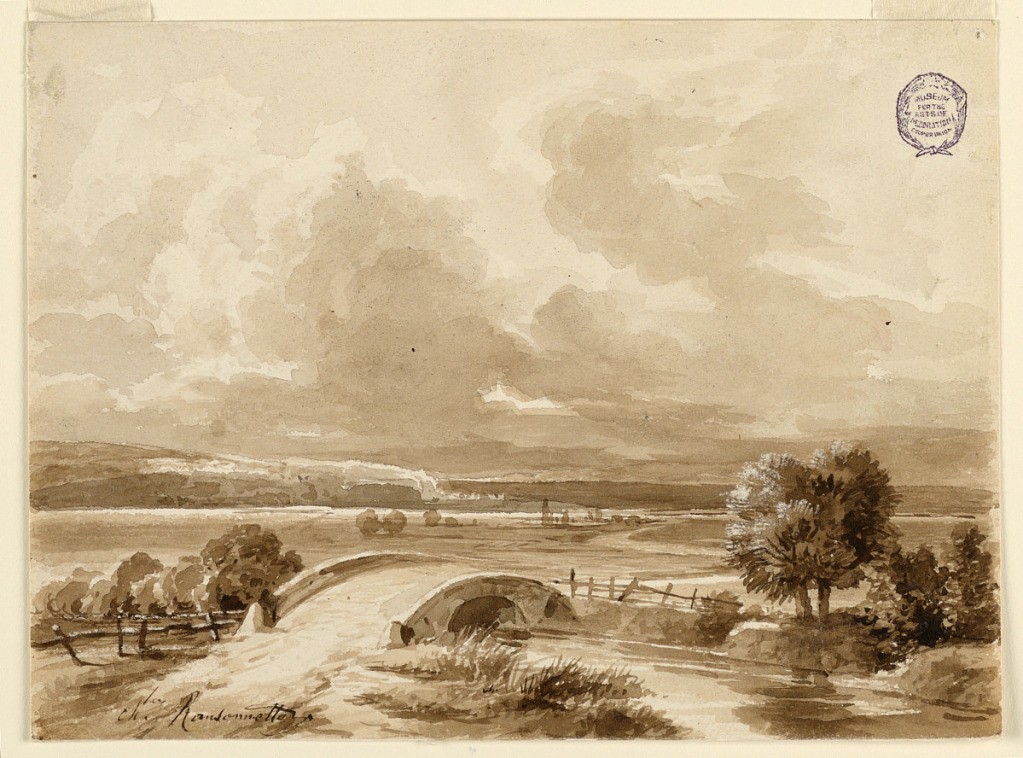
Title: Landscape
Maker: Charles Nicolas Ransonnette, French, 1793 - 1877
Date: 1793-1877
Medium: Brush and sepia wash, white heighening on paper
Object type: Drawing
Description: Wide bird's-eye view over a plain bordered by hills. A road winds backwards. A vaulted bridge crosses a stream.